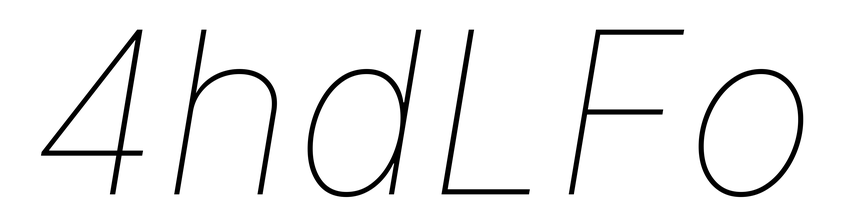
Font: Inter-Italic_Thin_Italic